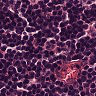
Metastatic tissue present: no